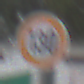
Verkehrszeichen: Geschwindigkeit130
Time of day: Midday
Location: Outdoor (Suburban)
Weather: Overcast
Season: NotSpecified
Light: Natural